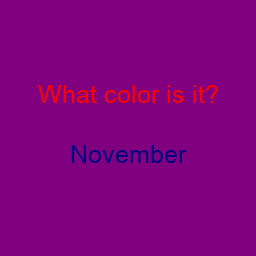
Color: navy
Background color: purple
Question text color: red